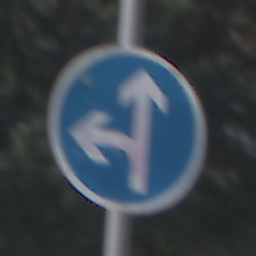
Verkehrszeichen: VorgeschriebeneFahrtrichtungGeradeausOderLinks
Umgebung: Outdoor, Special
Tageszeit: MorningAfternoon
Wetter: Clear
Licht: Natural
Jahreszeit: Winter
Kontrast: HighContrast